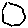
Label: hexagon